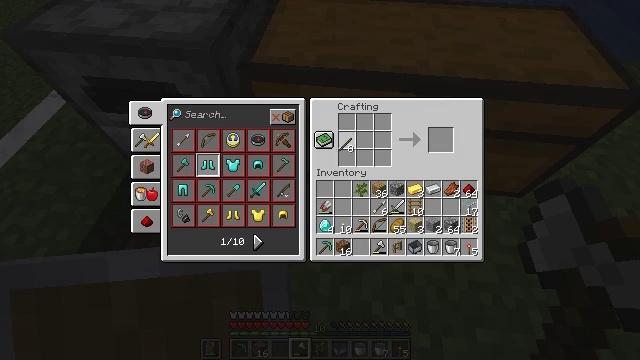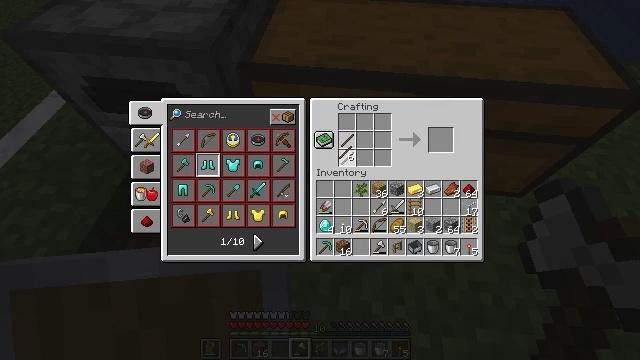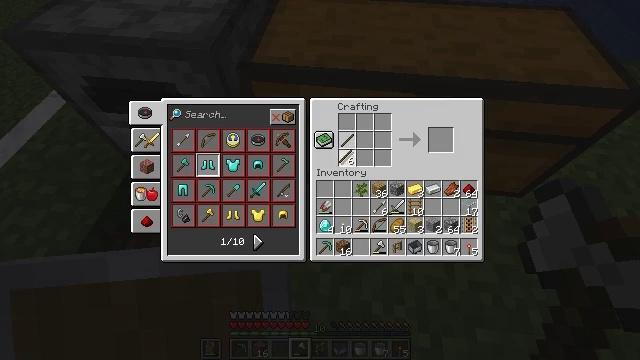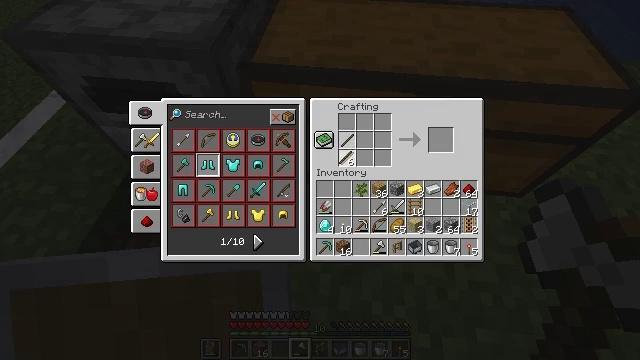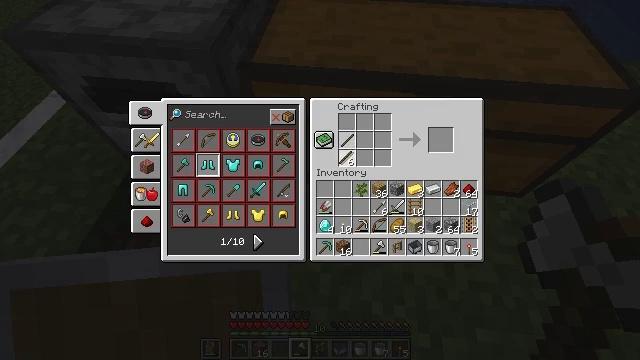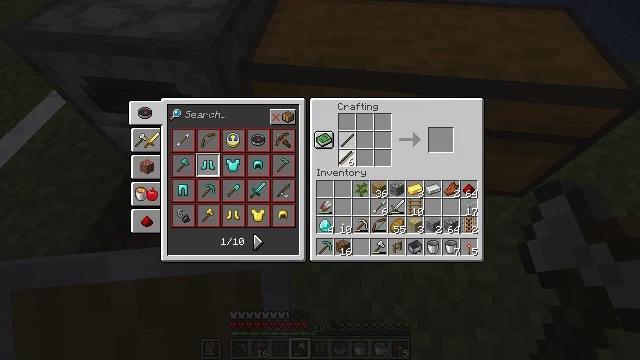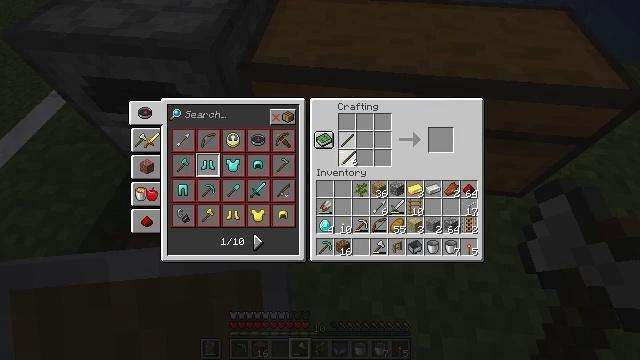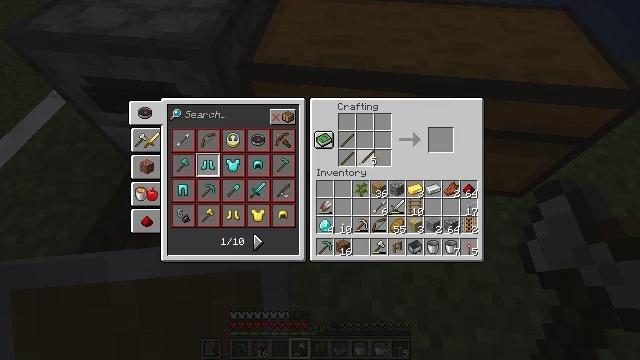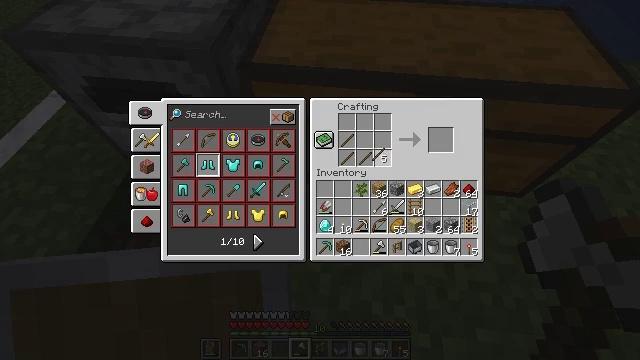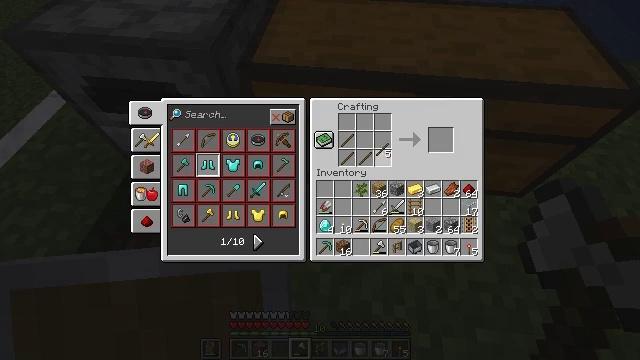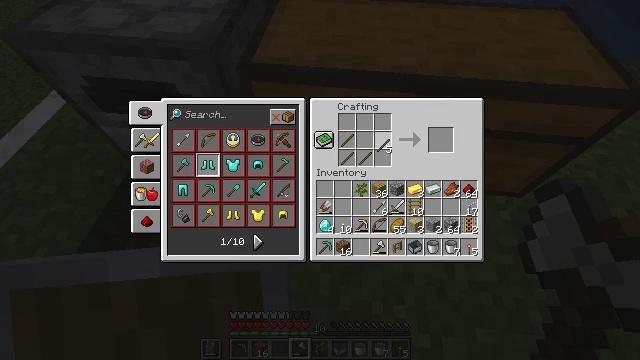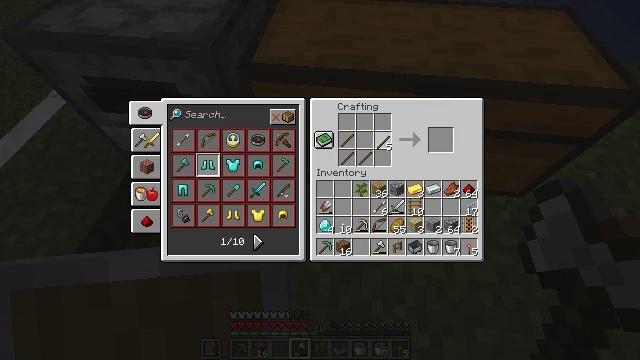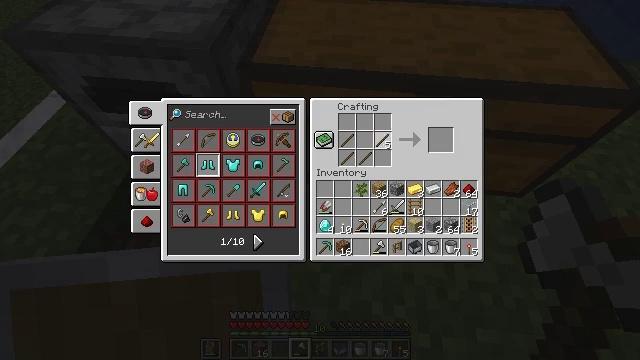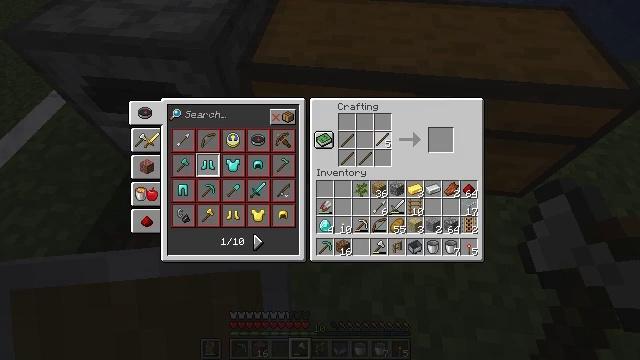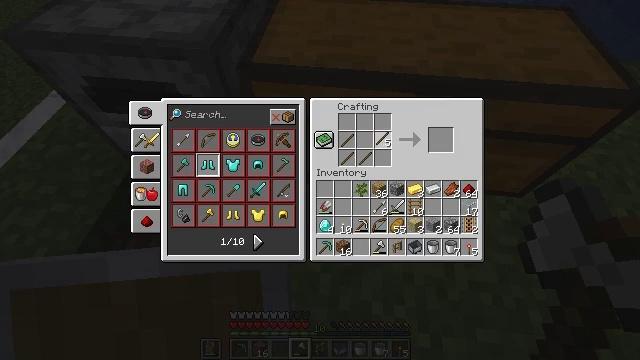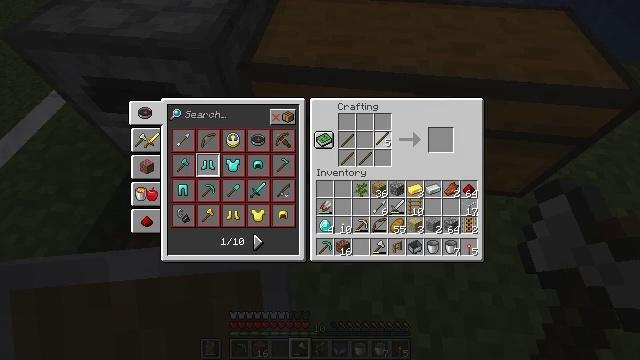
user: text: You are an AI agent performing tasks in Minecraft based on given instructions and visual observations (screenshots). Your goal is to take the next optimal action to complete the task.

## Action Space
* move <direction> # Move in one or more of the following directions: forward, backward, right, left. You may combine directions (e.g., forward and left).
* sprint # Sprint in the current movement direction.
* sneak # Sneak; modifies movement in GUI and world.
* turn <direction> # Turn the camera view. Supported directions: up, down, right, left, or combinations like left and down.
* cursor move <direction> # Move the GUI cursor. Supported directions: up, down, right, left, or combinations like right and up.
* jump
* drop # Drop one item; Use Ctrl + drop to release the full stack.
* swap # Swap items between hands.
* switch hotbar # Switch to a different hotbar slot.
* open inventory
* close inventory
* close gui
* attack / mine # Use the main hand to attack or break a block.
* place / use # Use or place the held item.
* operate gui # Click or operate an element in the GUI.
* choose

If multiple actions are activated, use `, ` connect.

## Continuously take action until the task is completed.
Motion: motion action
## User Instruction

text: Use the crafting table to assemble an oak fence gate.
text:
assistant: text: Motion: cursor move down, choose
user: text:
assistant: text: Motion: choose
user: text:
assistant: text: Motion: choose
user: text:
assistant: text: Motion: choose
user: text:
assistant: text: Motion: choose
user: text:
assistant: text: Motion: choose
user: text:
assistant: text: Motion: cursor move right
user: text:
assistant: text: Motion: cursor move right
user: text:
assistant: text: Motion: no_op
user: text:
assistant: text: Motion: no_op
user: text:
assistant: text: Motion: no_op
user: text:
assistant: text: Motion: no_op
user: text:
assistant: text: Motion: no_op
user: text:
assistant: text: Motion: no_op
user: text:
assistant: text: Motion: no_op
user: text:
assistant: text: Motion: choose
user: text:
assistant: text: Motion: choose
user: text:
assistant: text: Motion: cursor move down, choose
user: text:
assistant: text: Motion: choose
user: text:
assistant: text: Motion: choose
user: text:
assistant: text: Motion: choose
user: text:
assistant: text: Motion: choose
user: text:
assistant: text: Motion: no_op
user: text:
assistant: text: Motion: no_op
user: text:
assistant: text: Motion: cursor move left
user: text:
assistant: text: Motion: no_op
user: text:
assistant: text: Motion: no_op
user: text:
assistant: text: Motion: no_op
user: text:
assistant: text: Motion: no_op
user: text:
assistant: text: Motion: operate gui